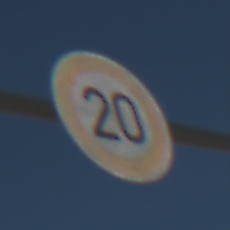
Verkehrszeichen: Geschwindigkeit20
Umgebung: Outdoor, Nature
Tageszeit: Midday
Wetter: Clear
Licht: Natural
Jahreszeit: Summer
Kontrast: HighContrast